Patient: sex F, age 34
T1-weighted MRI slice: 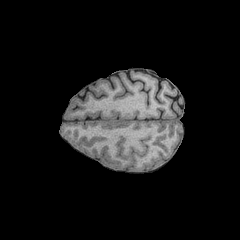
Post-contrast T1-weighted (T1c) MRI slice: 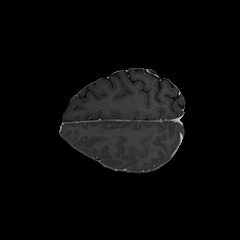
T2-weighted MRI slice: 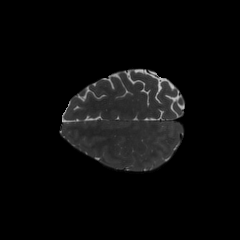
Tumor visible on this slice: no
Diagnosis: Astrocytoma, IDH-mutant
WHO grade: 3